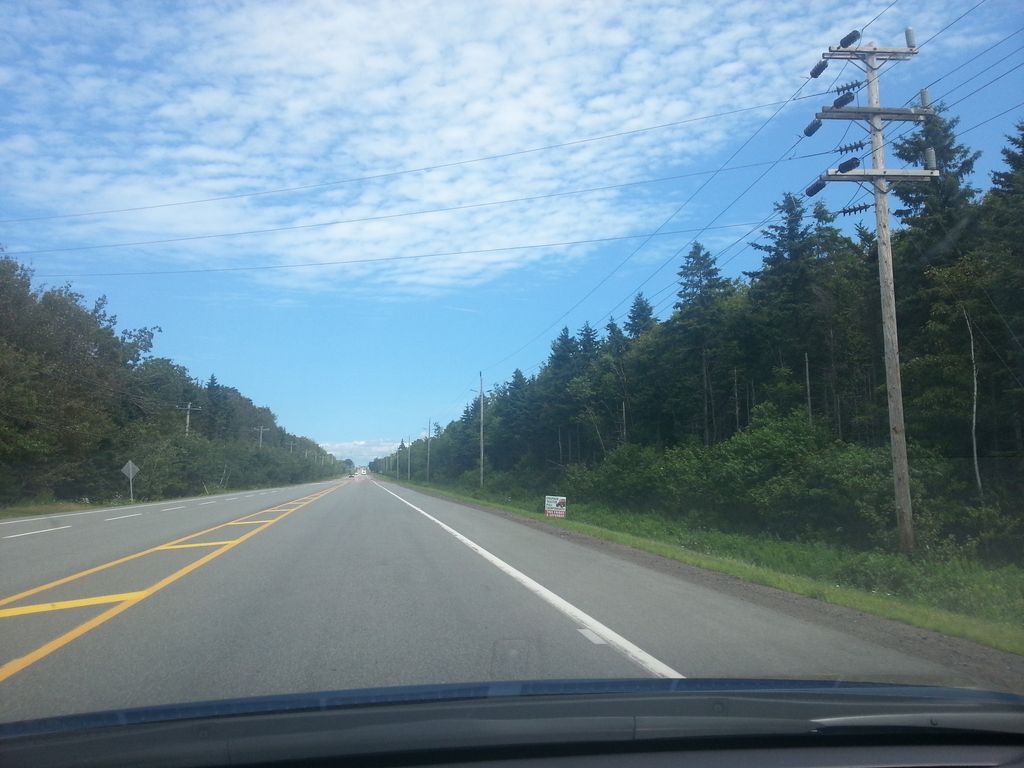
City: charlottetown